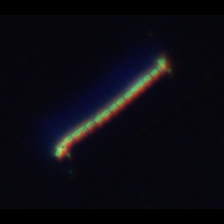
Taxon: Skeletonema
Group: Diatoms